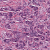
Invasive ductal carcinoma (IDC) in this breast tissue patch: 1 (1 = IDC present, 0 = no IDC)